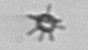
Label: Rhabdolithes